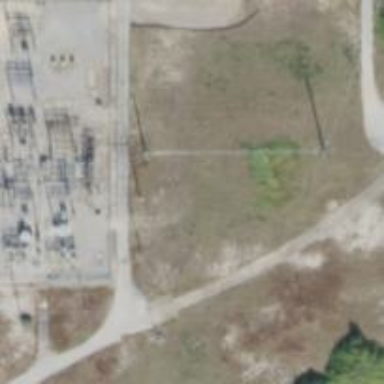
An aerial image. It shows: Power pole.